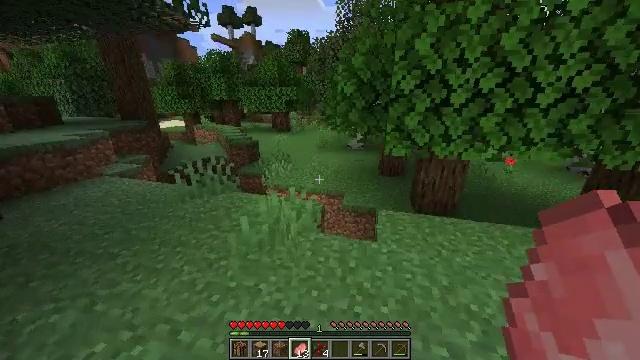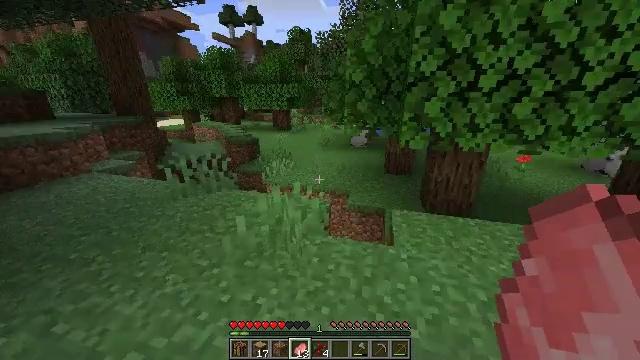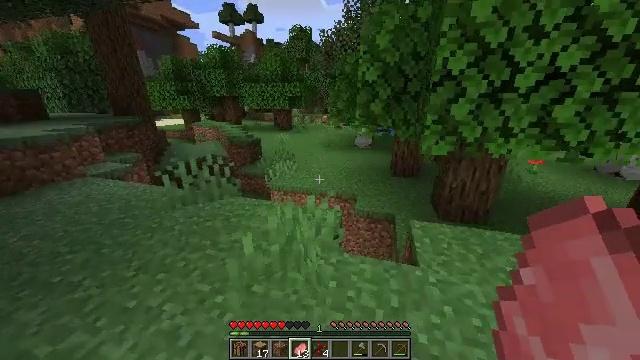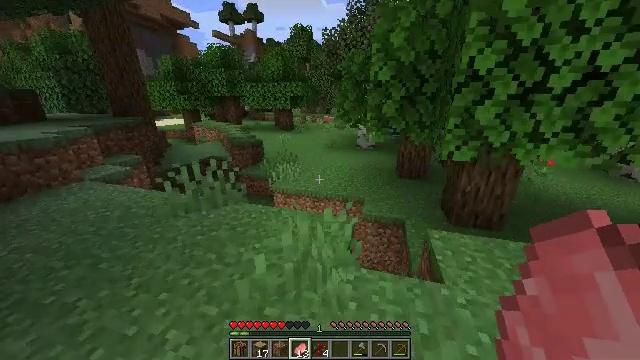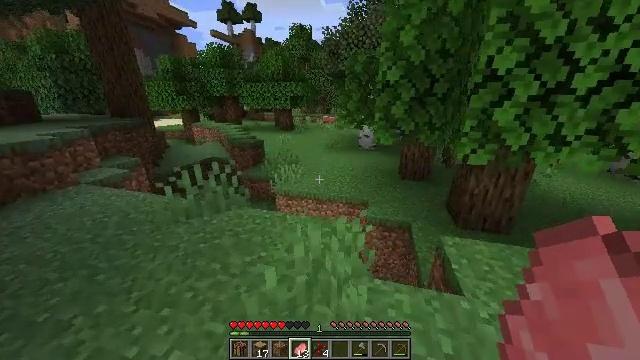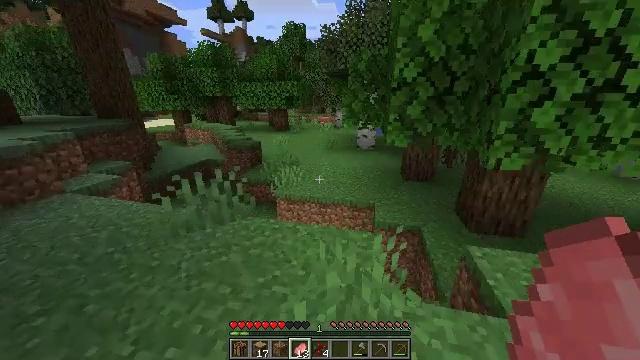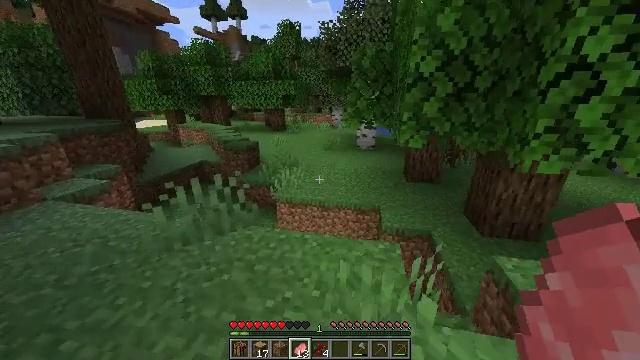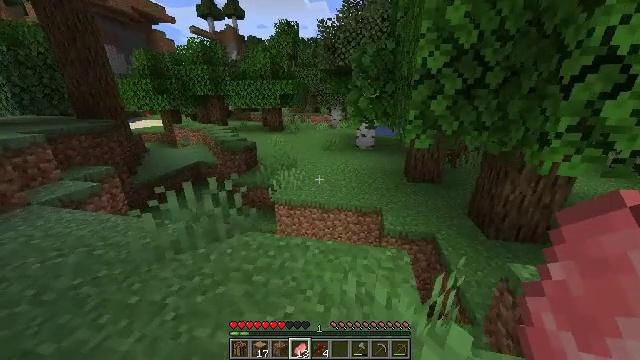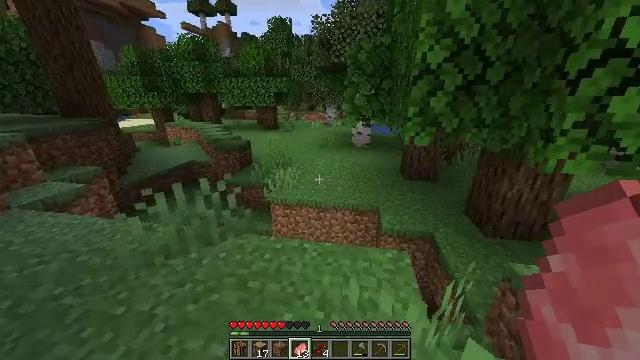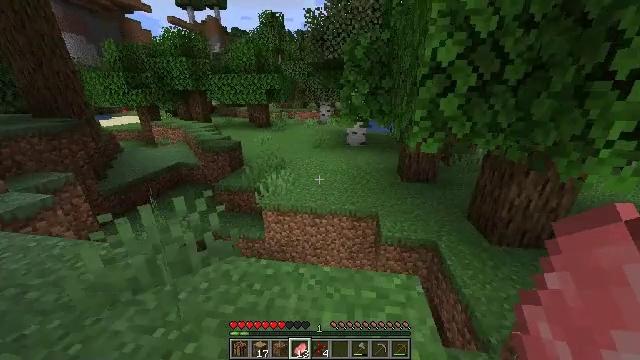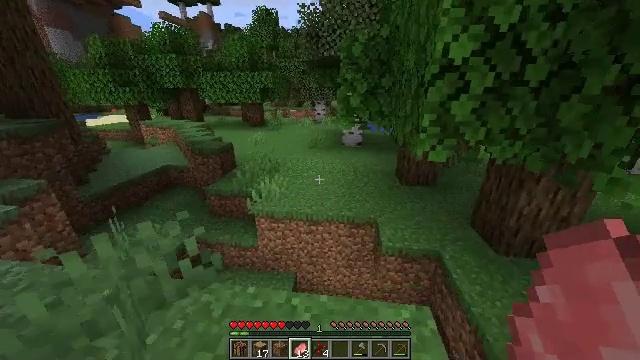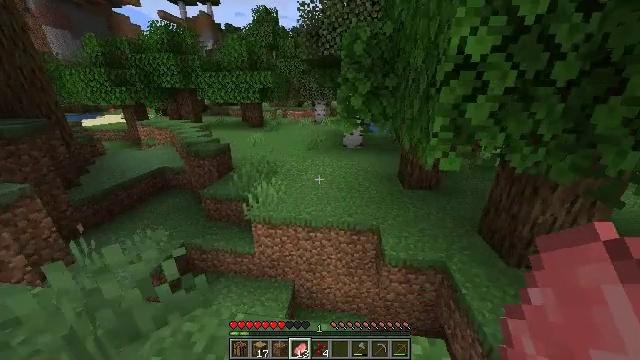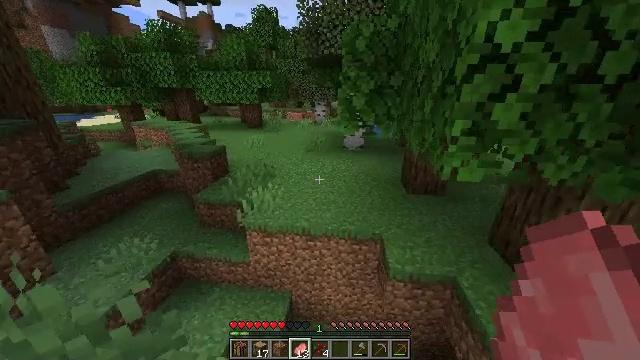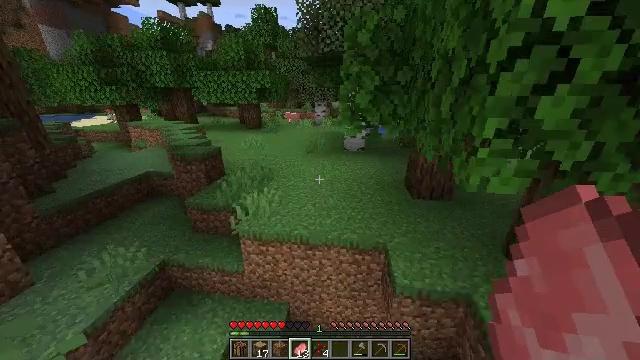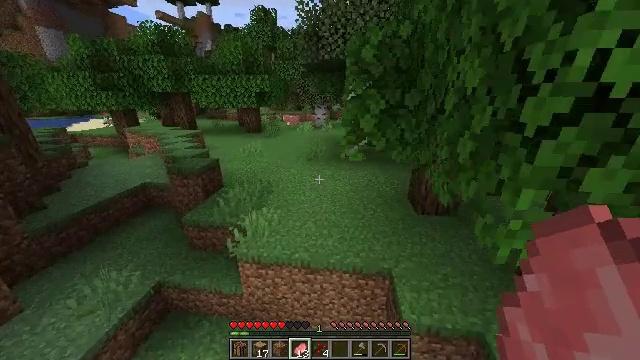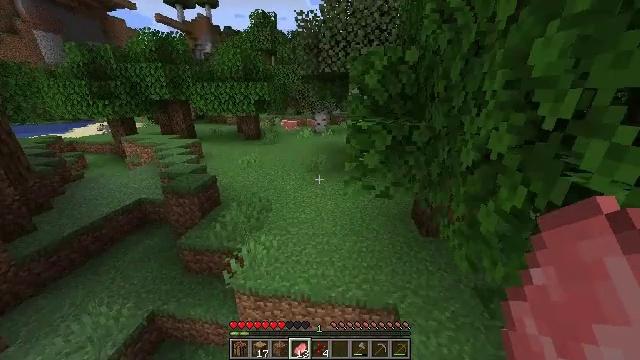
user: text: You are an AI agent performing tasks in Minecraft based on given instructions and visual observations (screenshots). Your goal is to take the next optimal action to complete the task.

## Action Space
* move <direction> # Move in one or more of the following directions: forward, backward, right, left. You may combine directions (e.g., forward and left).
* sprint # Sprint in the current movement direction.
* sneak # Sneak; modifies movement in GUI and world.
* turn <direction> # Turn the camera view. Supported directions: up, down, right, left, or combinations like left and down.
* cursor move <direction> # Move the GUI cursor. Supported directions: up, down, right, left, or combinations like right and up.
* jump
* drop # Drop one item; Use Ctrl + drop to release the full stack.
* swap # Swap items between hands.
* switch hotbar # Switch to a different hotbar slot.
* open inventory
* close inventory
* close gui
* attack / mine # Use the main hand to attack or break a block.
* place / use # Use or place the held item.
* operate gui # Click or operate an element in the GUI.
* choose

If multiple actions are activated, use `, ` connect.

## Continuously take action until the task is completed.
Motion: motion action
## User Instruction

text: Disassemble the purple bed for relocation.
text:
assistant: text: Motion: move forward and move left
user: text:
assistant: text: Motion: move forward and move left
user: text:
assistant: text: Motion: move forward and move left
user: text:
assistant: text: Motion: move forward and move left
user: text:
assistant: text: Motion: move forward and move left, turn right
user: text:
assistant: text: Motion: move forward, turn right
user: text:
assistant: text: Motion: move forward
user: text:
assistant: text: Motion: move forward, turn right
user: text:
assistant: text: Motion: move forward, turn right
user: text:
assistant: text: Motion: move forward, turn right
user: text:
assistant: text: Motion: move forward
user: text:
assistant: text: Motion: move forward
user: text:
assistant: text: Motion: move forward
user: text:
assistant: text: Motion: move forward, jump
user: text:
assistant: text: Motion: move forward, jump
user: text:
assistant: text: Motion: move forward, jump
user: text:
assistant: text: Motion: move forward, jump
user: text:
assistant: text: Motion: move forward and move left, jump
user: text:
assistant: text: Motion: move forward and move left, turn right, jump
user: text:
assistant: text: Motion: move forward and move left, turn right and down, jump
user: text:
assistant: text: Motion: move forward and move left, turn right, jump
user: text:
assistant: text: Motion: move forward and move left, turn right, jump
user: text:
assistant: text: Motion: move forward and move left, turn right
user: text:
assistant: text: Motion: move forward and move left, turn right
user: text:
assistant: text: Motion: move forward and move left, turn right and up
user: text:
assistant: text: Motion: move forward and move left, turn right and up
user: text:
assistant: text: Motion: move forward and move left, turn up
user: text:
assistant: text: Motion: move forward and move left, turn up
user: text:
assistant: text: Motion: move forward and move left, turn up
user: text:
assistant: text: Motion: move forward and move left